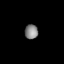
Tissue: lung
Cell type: Epithelial cells
Senescence score: 0.1795
Nuclear area (px): 187
Mean DAPI intensity: 133.984